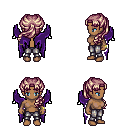
a pixel art fantasy rpg character, female body template, human, dark skin, purple wings, metal pants, white blonde princess hairstyle, bracelets, four views (front, back, left, right), 2x2 character sprite sheet, small pixel art, hard edges, no anti-aliasing